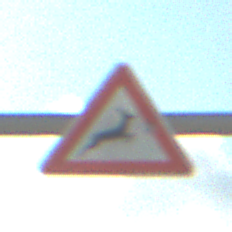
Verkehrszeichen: WildwechselLinks
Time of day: MorningAfternoon
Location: Outdoor (RoadRail)
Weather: PartlyCloudy
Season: NotSpecified
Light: Natural